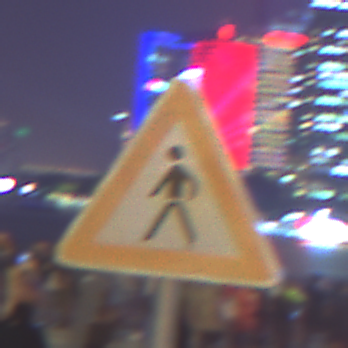
Verkehrszeichen: FussgaengerRechts
Umgebung: Outdoor, Urban
Tageszeit: Night
Wetter: PartlyCloudy
Licht: Natural
Jahreszeit: NotSpecified
Kontrast: HighContrast